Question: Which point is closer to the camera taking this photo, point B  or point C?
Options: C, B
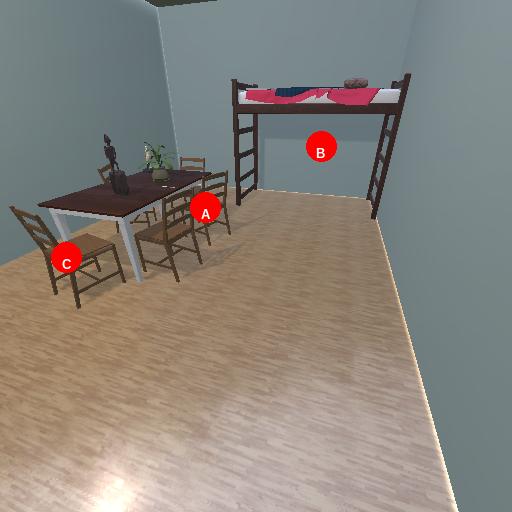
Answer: C